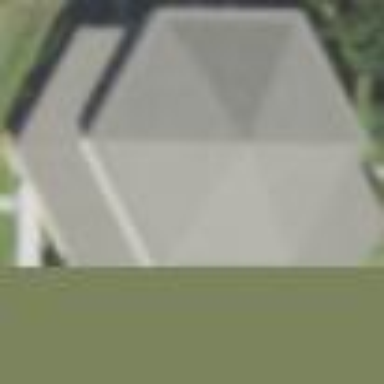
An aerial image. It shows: Beautiful church building.